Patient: sex M, age 58
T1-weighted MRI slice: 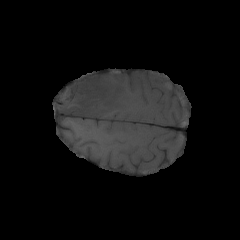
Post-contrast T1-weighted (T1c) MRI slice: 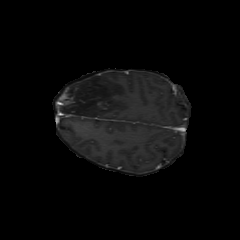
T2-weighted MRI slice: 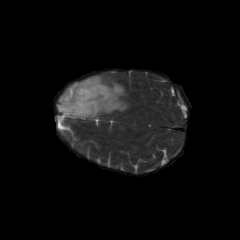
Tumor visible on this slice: yes
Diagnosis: Astrocytoma, IDH-mutant
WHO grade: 4